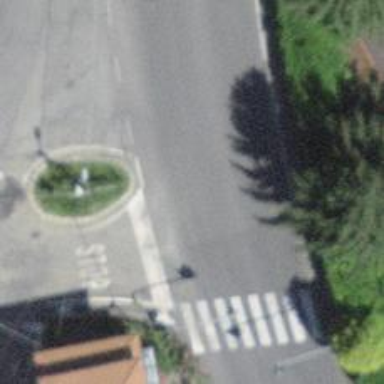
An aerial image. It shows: Road with traffic signals.